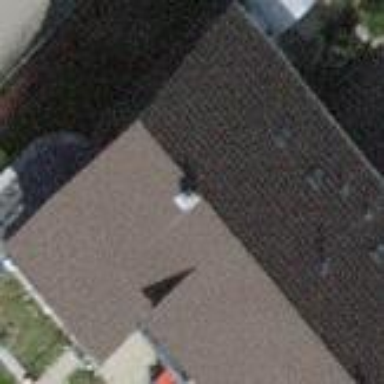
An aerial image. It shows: Building with gabled roof oriented across.